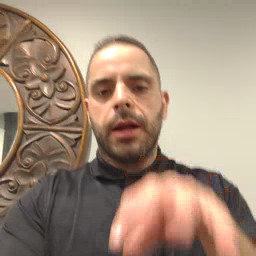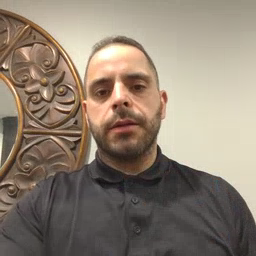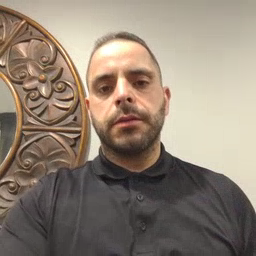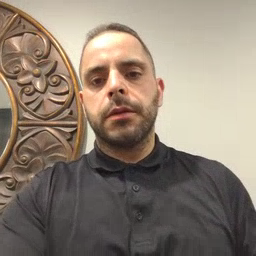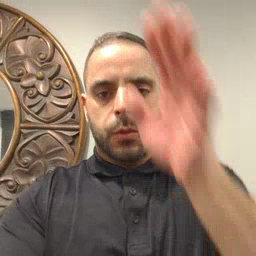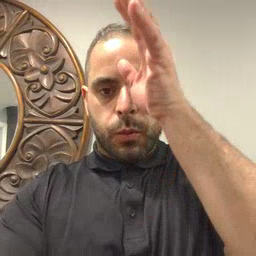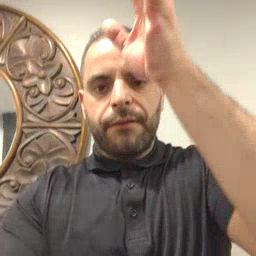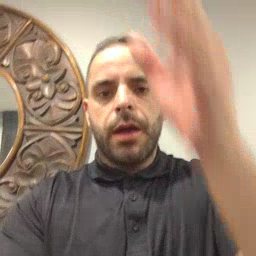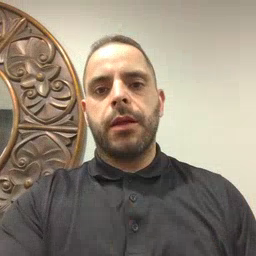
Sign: grandpa